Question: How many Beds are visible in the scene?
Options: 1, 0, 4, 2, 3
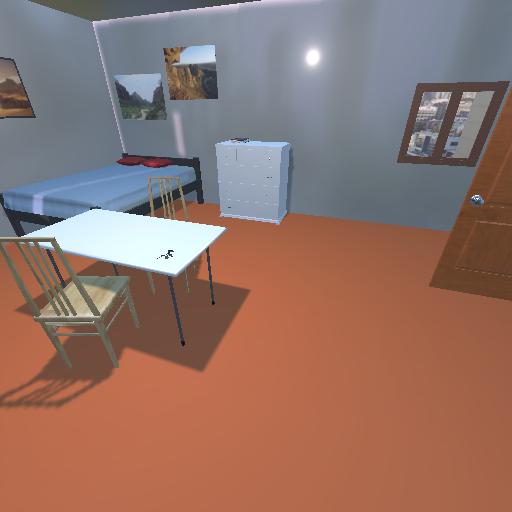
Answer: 1